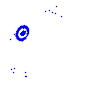
Particle: electron